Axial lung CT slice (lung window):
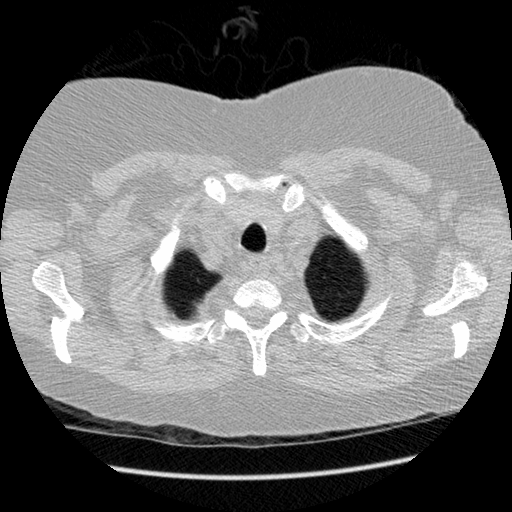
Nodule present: no